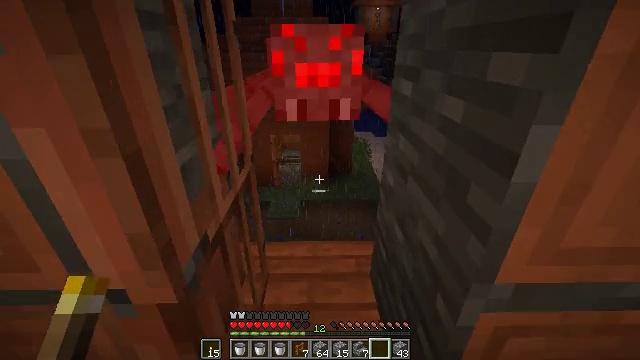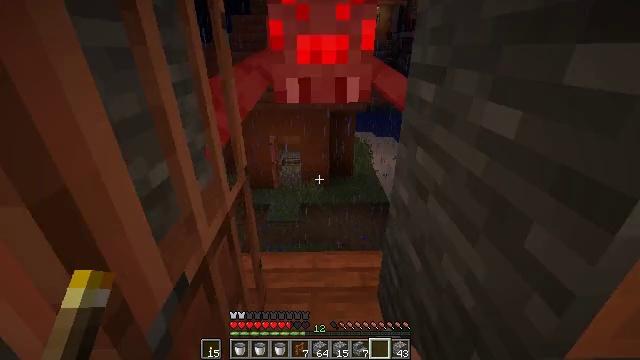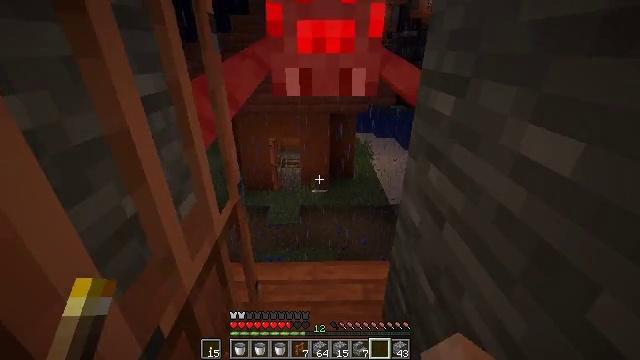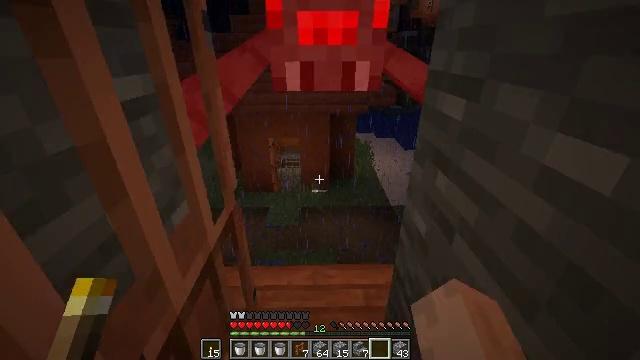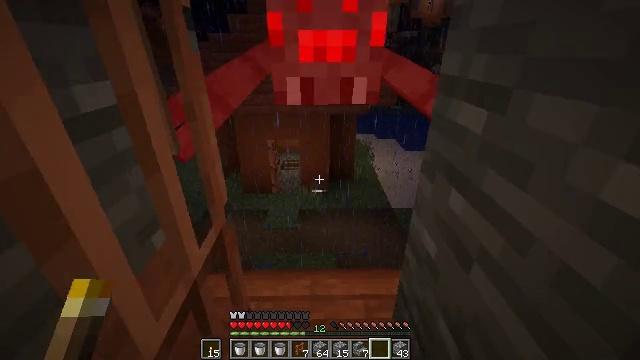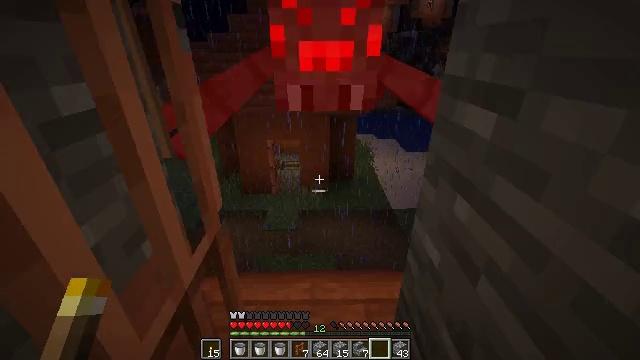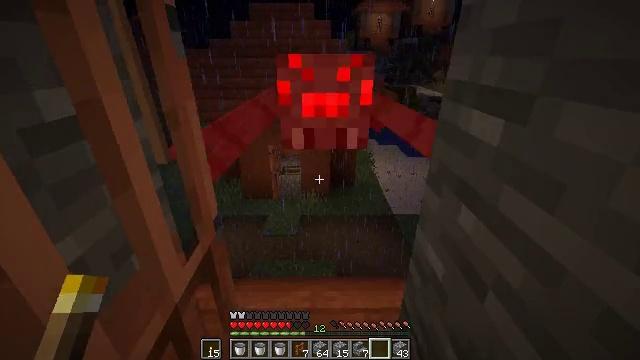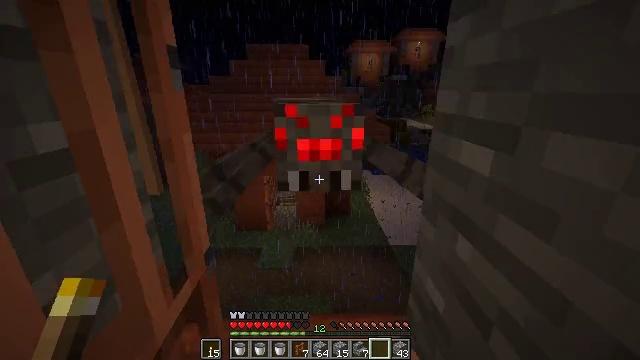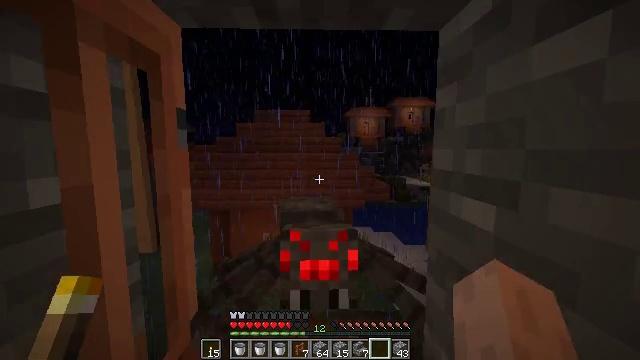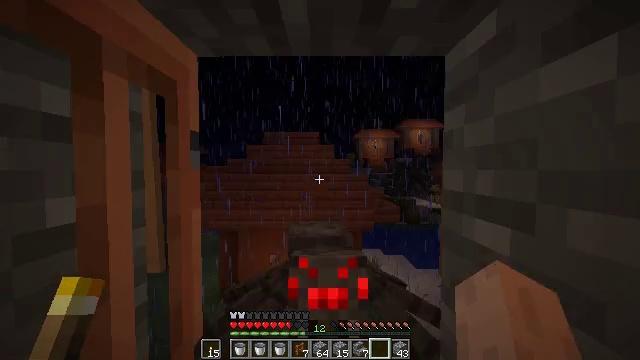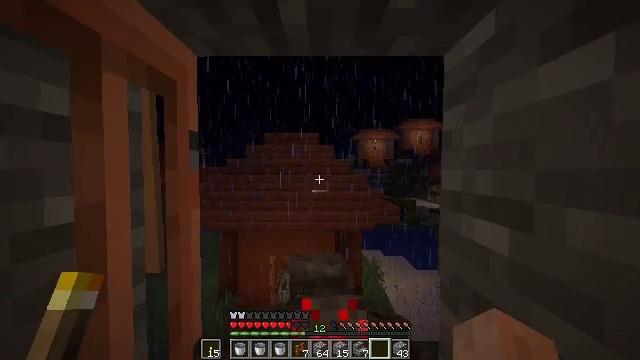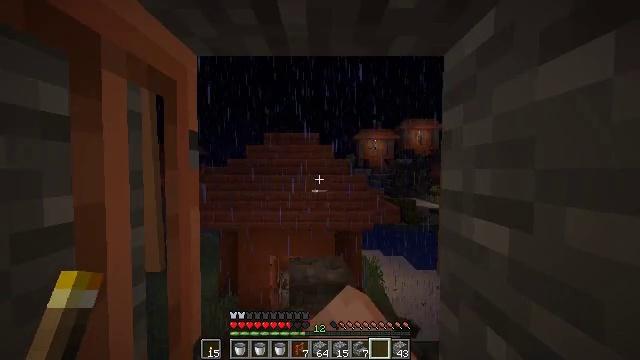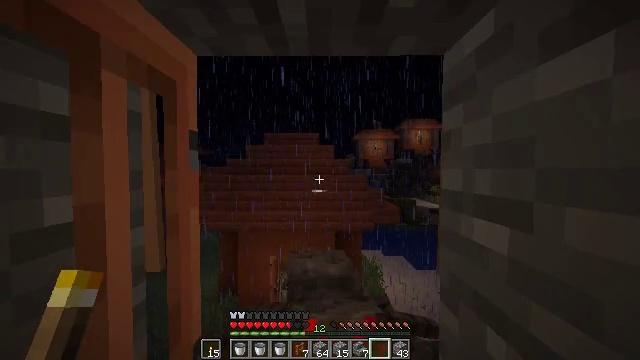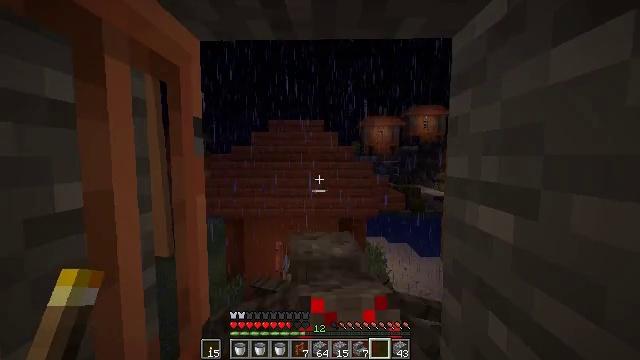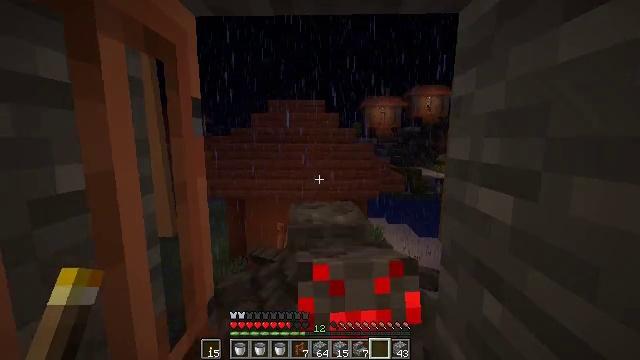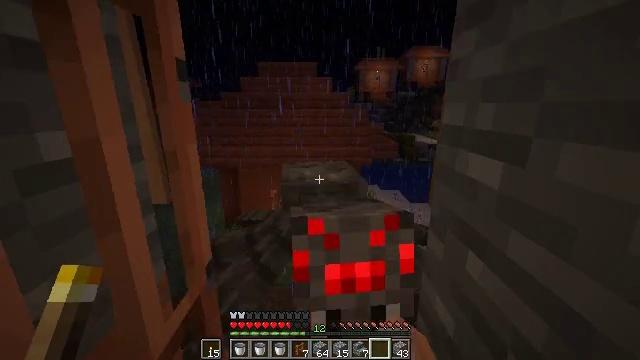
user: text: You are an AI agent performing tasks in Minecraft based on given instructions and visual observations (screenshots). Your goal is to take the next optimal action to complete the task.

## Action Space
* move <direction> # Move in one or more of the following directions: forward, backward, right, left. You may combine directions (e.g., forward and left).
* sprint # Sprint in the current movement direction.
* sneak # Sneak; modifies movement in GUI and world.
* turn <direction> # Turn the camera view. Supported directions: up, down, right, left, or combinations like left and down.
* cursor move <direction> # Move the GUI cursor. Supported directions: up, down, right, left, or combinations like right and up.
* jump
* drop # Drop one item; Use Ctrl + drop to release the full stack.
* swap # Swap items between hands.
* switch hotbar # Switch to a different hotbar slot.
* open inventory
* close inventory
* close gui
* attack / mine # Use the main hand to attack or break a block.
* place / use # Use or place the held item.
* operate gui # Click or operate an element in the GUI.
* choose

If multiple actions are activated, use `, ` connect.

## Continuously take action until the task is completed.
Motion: motion action
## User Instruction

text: Fight a spider.
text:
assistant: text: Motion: move forward
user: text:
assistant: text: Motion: move forward, attack / mine
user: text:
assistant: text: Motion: attack / mine
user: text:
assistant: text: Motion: attack / mine
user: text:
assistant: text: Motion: no_op
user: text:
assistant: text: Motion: turn up
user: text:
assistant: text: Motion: turn right and up
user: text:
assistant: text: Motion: turn up
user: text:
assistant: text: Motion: turn left and up
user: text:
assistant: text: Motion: attack / mine
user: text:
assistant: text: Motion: attack / mine
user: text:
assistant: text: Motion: attack / mine
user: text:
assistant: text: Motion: turn left and down, attack / mine
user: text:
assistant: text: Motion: turn down
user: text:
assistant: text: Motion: turn right and down
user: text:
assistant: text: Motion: turn right and down
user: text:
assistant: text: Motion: turn down
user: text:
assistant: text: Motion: turn down
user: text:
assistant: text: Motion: no_op
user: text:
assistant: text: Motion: attack / mine
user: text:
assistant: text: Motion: attack / mine
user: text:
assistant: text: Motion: attack / mine
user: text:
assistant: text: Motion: turn up
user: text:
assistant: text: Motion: turn up
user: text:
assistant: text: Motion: turn up
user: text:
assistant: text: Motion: no_op
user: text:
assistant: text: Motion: no_op
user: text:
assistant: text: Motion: attack / mine
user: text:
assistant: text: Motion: attack / mine
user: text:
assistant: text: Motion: attack / mine